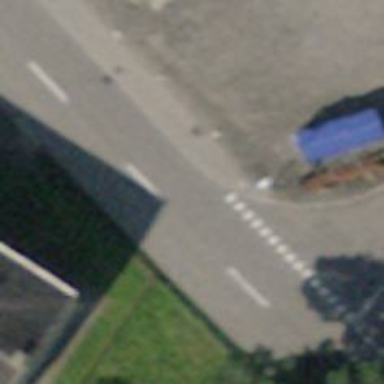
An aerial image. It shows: Public transport stop position.